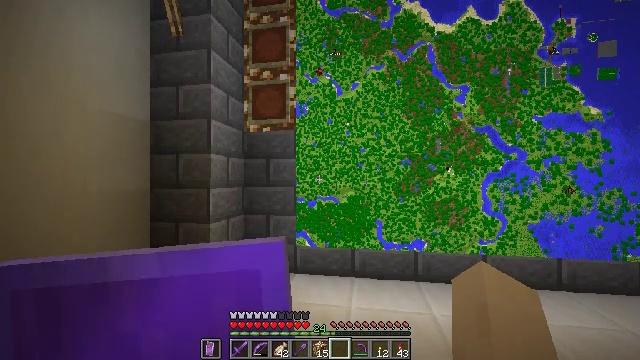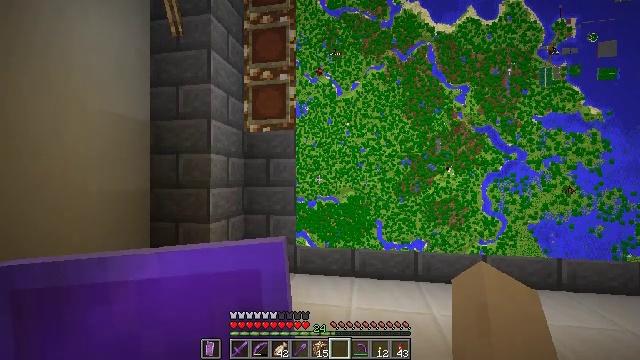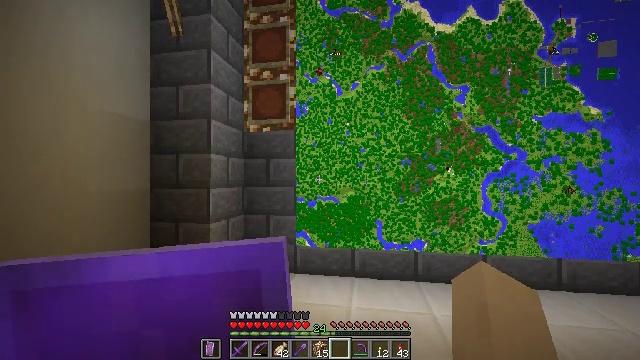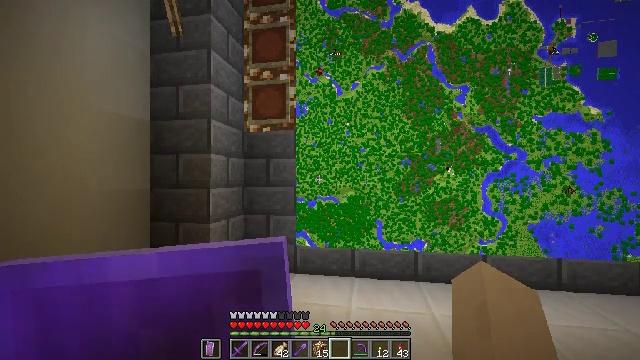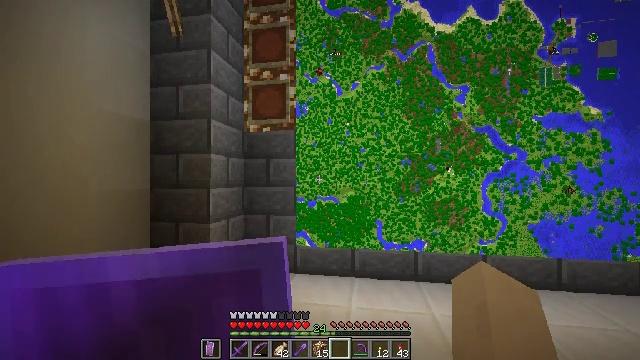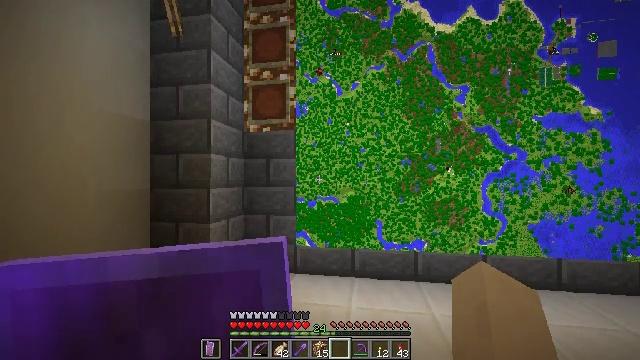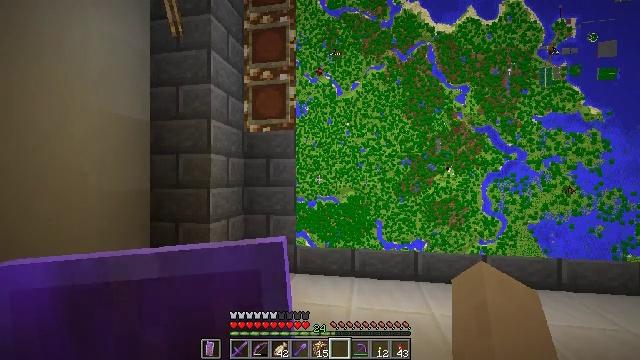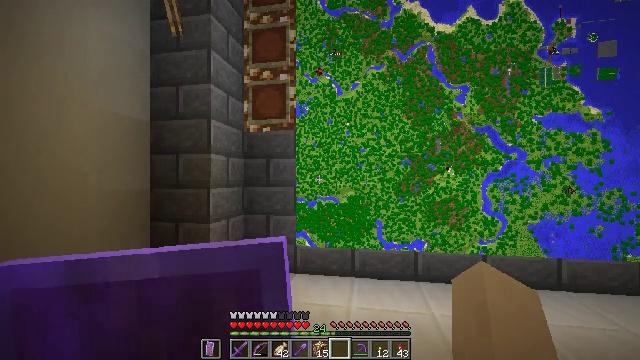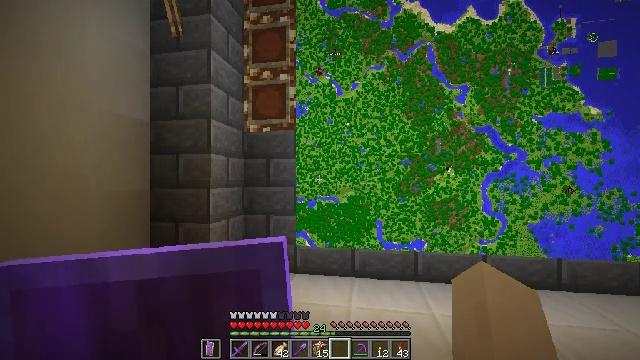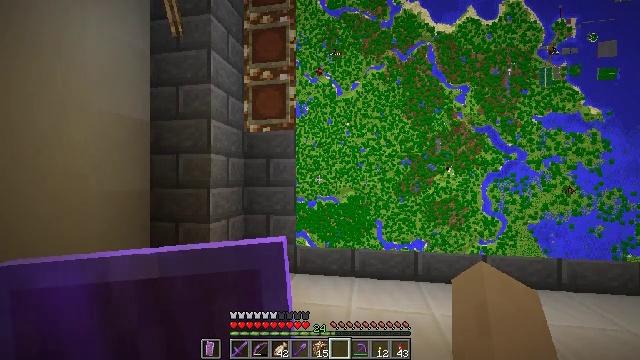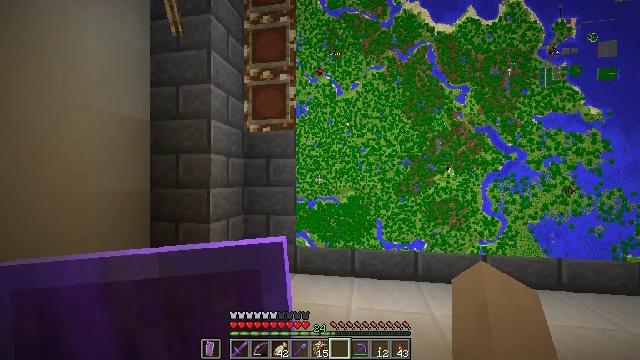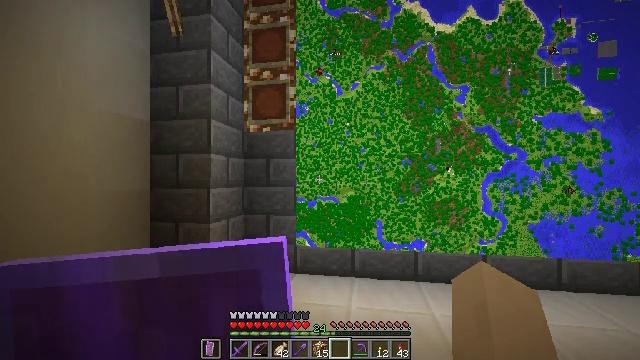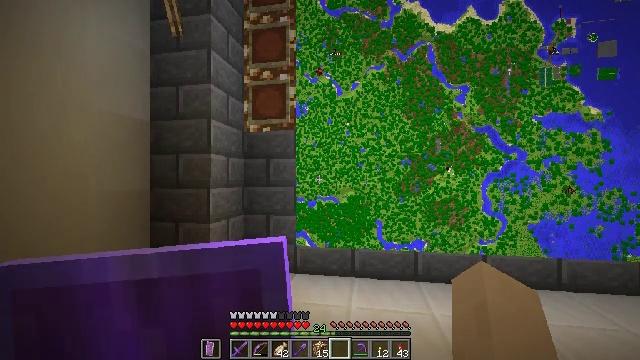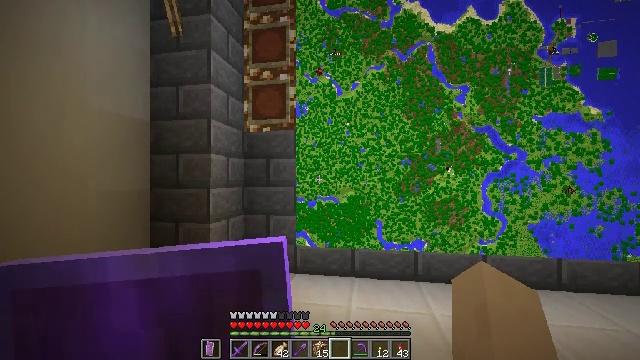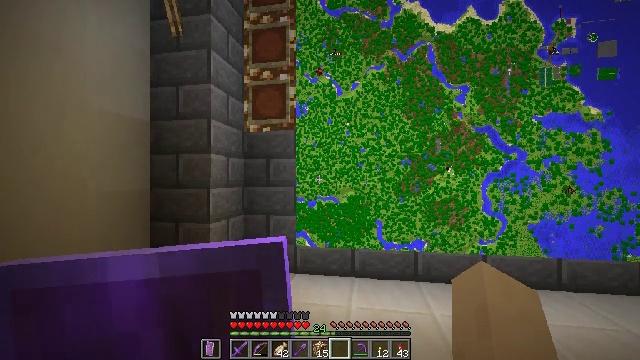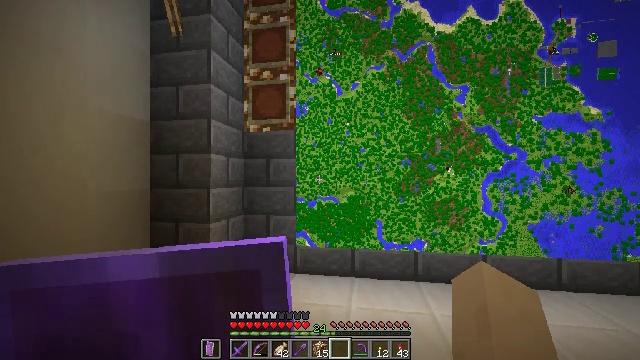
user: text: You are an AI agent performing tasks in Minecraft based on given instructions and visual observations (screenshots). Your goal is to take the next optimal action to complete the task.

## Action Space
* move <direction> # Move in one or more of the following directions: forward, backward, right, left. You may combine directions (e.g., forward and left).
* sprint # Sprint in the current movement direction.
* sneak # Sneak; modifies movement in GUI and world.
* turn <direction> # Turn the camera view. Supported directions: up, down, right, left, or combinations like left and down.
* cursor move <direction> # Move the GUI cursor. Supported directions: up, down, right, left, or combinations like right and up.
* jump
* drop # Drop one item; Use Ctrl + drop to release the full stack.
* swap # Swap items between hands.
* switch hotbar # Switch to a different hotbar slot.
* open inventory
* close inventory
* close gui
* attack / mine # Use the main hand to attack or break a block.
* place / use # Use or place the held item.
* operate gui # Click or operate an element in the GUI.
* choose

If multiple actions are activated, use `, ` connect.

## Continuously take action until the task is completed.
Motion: motion action
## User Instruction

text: Use the furnace to smelt stone into smooth stone.
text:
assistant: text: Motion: no_op
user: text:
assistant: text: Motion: no_op
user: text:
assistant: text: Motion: no_op
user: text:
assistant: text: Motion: no_op
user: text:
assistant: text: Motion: no_op
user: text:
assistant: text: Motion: no_op
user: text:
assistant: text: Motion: no_op
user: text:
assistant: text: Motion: no_op
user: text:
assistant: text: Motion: no_op
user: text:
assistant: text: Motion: no_op
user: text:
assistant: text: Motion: no_op
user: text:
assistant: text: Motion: no_op
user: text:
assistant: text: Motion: no_op
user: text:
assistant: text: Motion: no_op
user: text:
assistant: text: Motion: no_op
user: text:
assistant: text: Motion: no_op
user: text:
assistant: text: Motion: no_op
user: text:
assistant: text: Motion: no_op
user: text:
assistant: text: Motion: no_op
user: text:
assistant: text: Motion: no_op
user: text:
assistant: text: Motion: no_op
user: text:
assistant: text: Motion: no_op
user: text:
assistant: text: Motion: no_op
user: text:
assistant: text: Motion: no_op
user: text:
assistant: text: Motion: no_op
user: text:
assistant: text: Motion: no_op
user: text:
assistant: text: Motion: no_op
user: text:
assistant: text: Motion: no_op
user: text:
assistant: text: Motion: no_op
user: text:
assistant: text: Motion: no_op